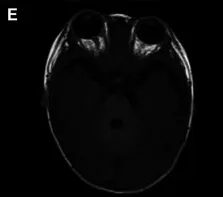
(E) An ocular MRI conducted on the 31st day reveals the near-complete disappearance of the original lesion.
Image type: radiology (mri)